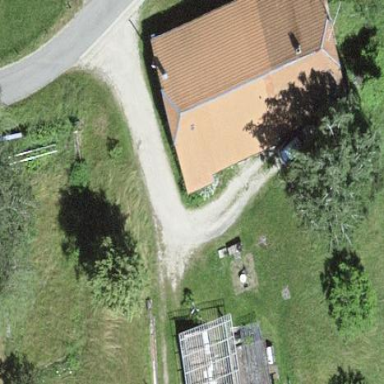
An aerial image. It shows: Farm building.